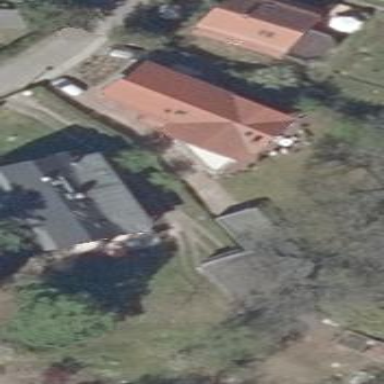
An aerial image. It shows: Detached building with black mansard roof made of roof tiles.